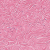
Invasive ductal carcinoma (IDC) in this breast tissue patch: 0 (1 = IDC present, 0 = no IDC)